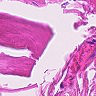
Metastatic tissue present: no